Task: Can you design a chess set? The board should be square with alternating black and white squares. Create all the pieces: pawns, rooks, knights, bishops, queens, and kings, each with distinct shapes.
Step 2686:
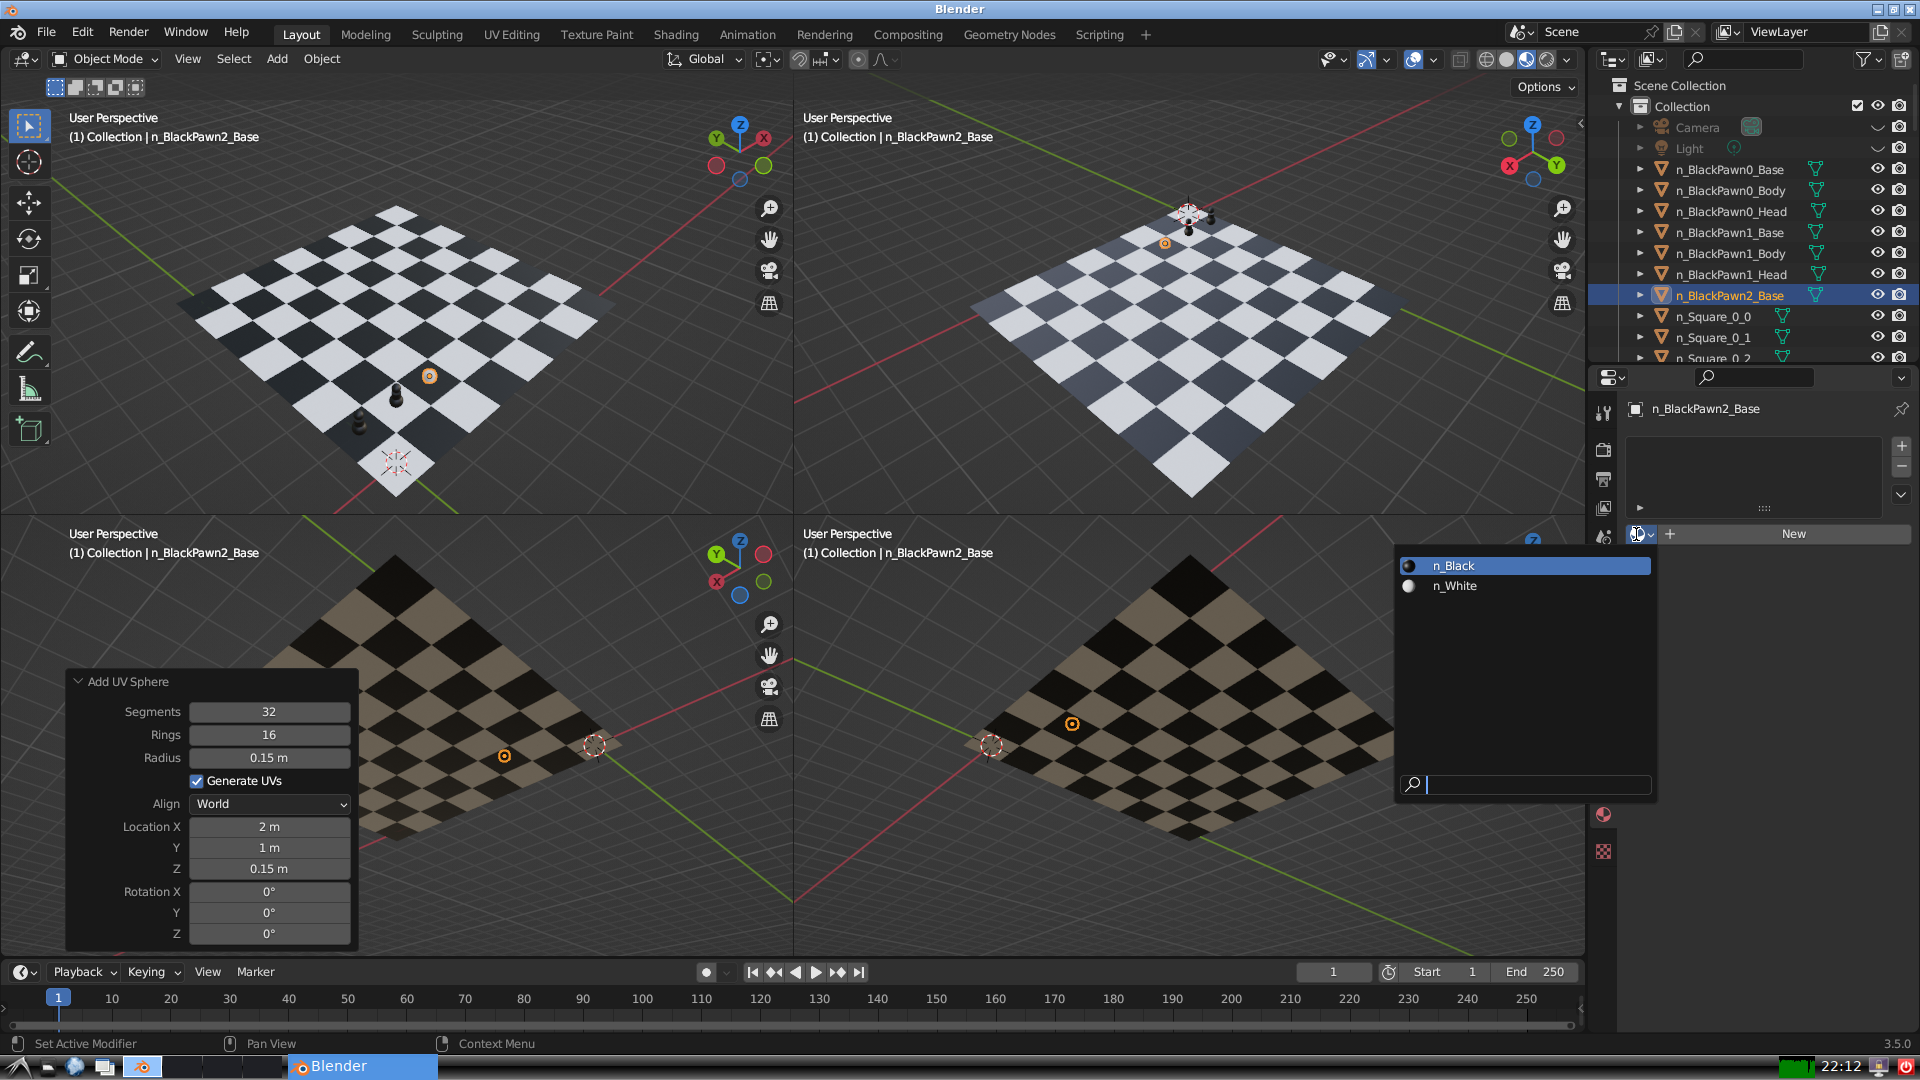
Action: input_text: n_Black